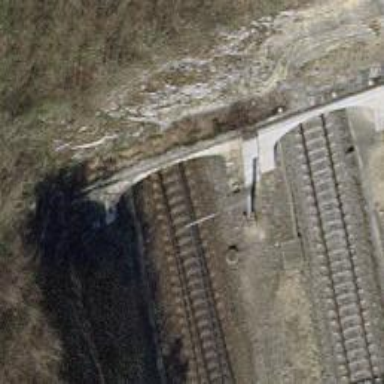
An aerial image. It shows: Railway switch.